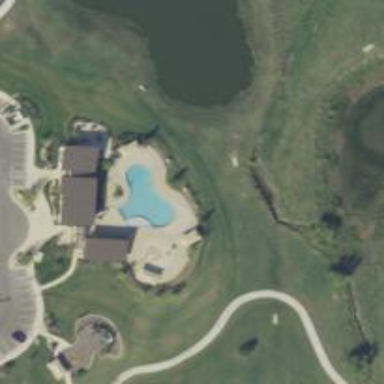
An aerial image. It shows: Swimming pool located in leisure land.